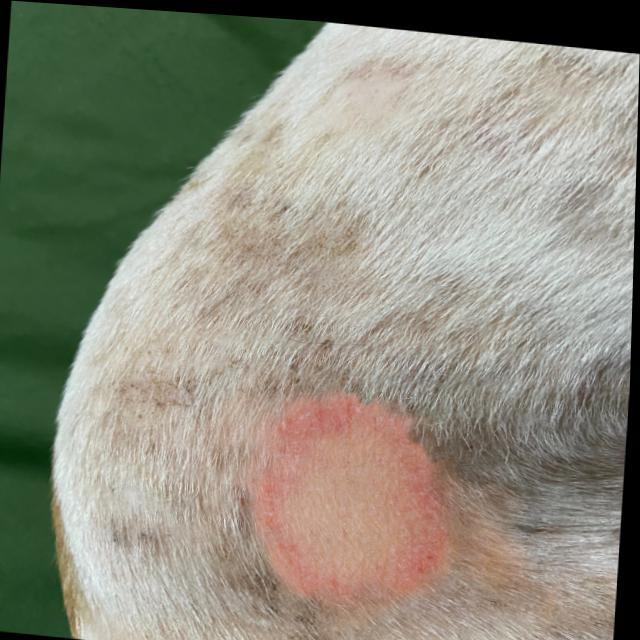
Canine ringworm (Dermatophytosis) — fungal infection caused by Microsporum or Trichophyton. Presents with circular alopecia, scaling, crusting, and broken hairs.